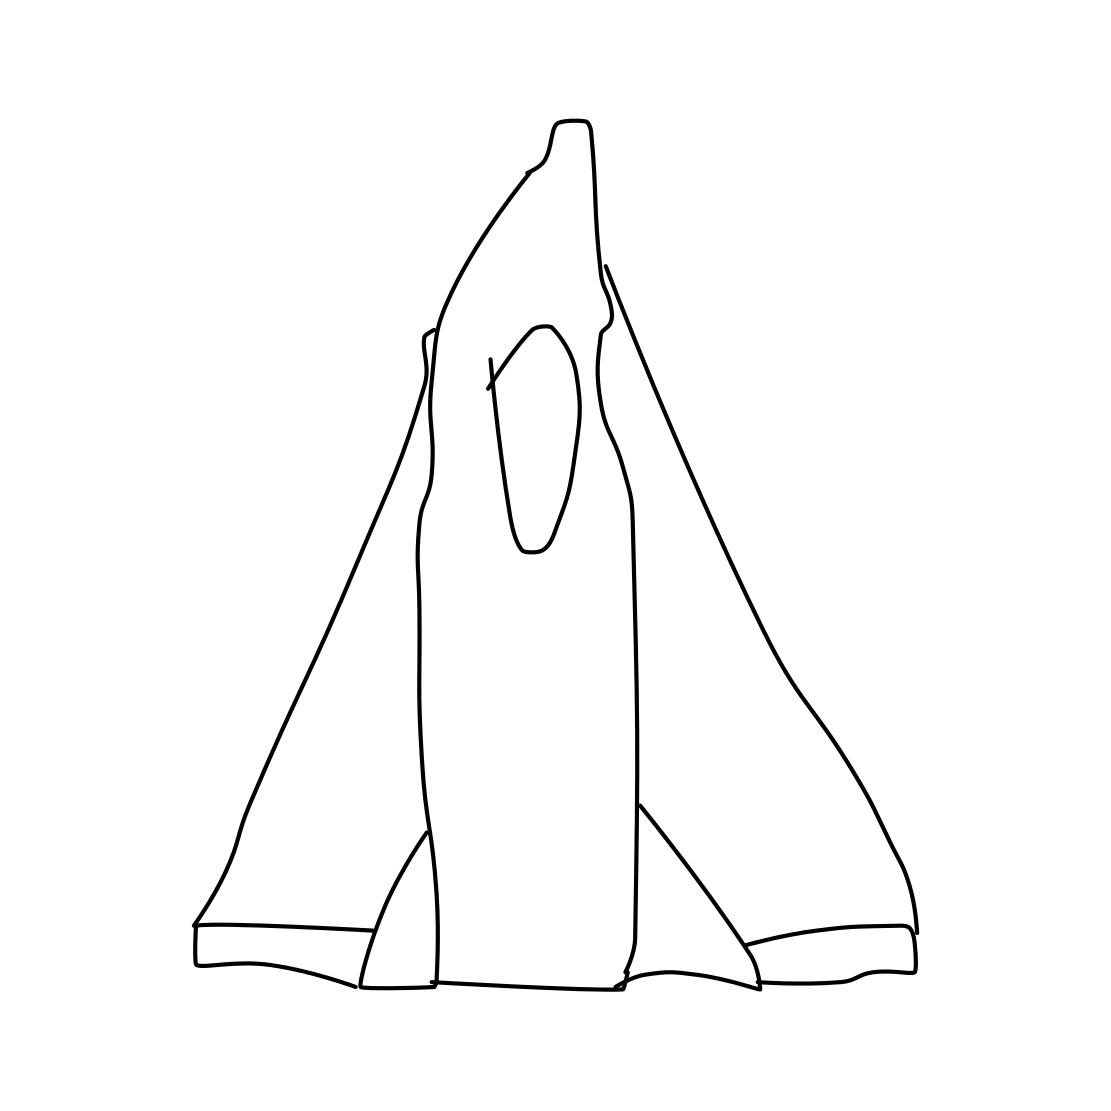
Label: space shuttle